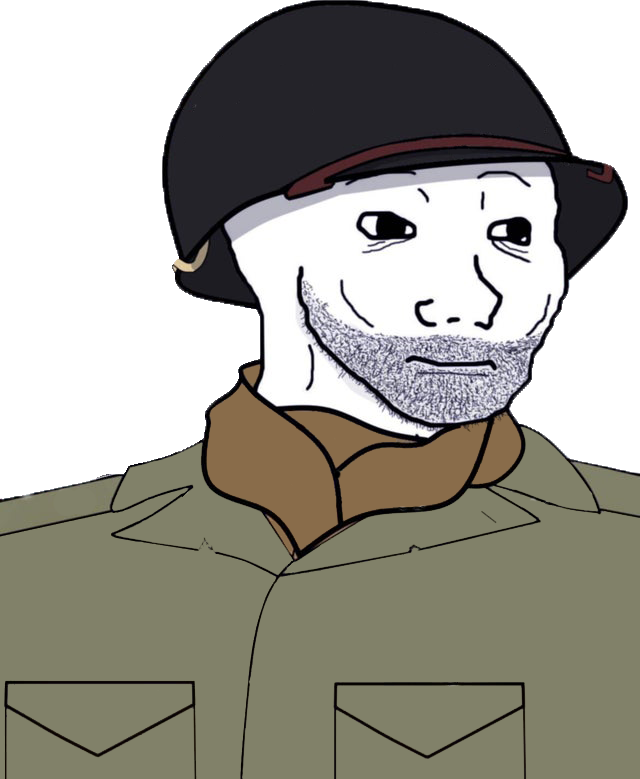
Label: 5_Doomer